Current action and preconditions to check: trajectory_clear

Your task: For each precondition in the list above, predict whether it will hold at this action.

Consider the current scene as observed from the mobile robot's camera, and analyze the predicted future states of all dynamic agents (e.g., people, animals, vehicles, or any moving entities) within the NEXT SECOND.

IMPORTANT: Only answer "very likely" if you are absolutely certain—based on strong, clear evidence—that a dynamic agent will violate the precondition in the predicted future state. Do NOT answer "very likely" for unlikely, ambiguous, or low-probability risks.

Ask yourself for each precondition: Is there a high probability, with clear and convincing evidence, that the predicted future states of any dynamic agent will interfere with the predicted future state of the currently executing action within the NEXT SECOND, causing that precondition to fail?

Assess the risk level based on these predictions. Use "likely" or "very likely" if motions create a clear risk of interference.

Use "neutral" or "improbable" if agents are nearby but their predicted paths are clearly diverging or non-conflicting.

Failure Risk Categories: "very improbable", "improbable", "neutral", "likely", "very likely"

Answer Format: Output ONLY the probability_of_failure value from these categories: "very improbable", "improbable", "neutral", "likely", "very likely"

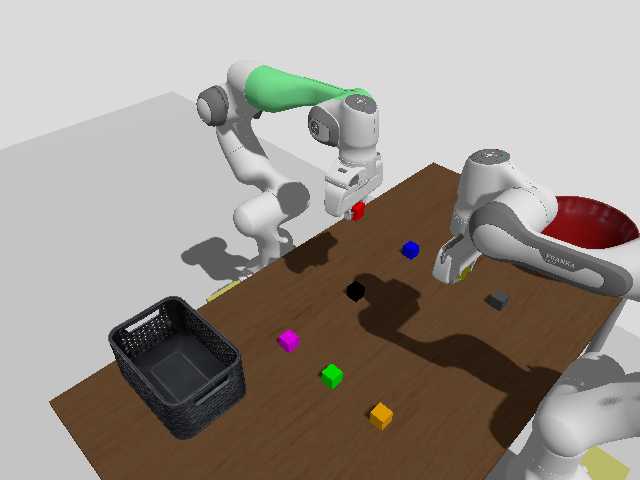

Answer: improbable